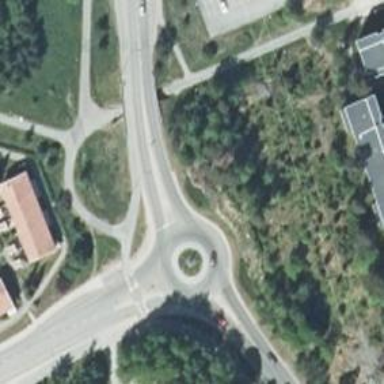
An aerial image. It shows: Tertiary road with asphalt surface leading to roundabout junction.